Question: I am trying to mimic the following curl:
'''
curl -v -F file=@/Users/myuser/Downloads/shelly-homekit-Shelly25.zip http://10.0.1.7/update
'''
to use the curl command I downloaded the zip file and saved it to my computer.
My app should download the zip file, store it to the device and upload it to the server.
I tried both uploading it as a file and as Data with no success:
'''
let destination: DownloadRequest.Destination = { _, _ in
let documentsURL = FileManager.default.urls(for: .documentDirectory, in: .userDomainMask)[0]
let fileURL = documentsURL.appendingPathComponent("shelly-homekit-Shelly1PM.zip")
return (fileURL, [.removePreviousFile, .createIntermediateDirectories])
}
AF.download("https://rojer.me/files/shelly/shelly-homekit-Shelly1PM.zip", to: destination).response { response in
debugPrint(response)
if response.error == nil, let zipPath = response.fileURL?.path {
let url = URL(string: zipPath)!
let headers: HTTPHeaders = [
.contentType("multipart/form-data")
]
if let data = try? Data(contentsOf: url) {
AF.upload(data, to: "http://"+dev.ipAddress+"/update",headers: headers).responseDecodable(of: HTTPBinResponse.self) { response in
debugPrint(response)
}
}
}
}
'''
I get the following error:

Thank you for your help
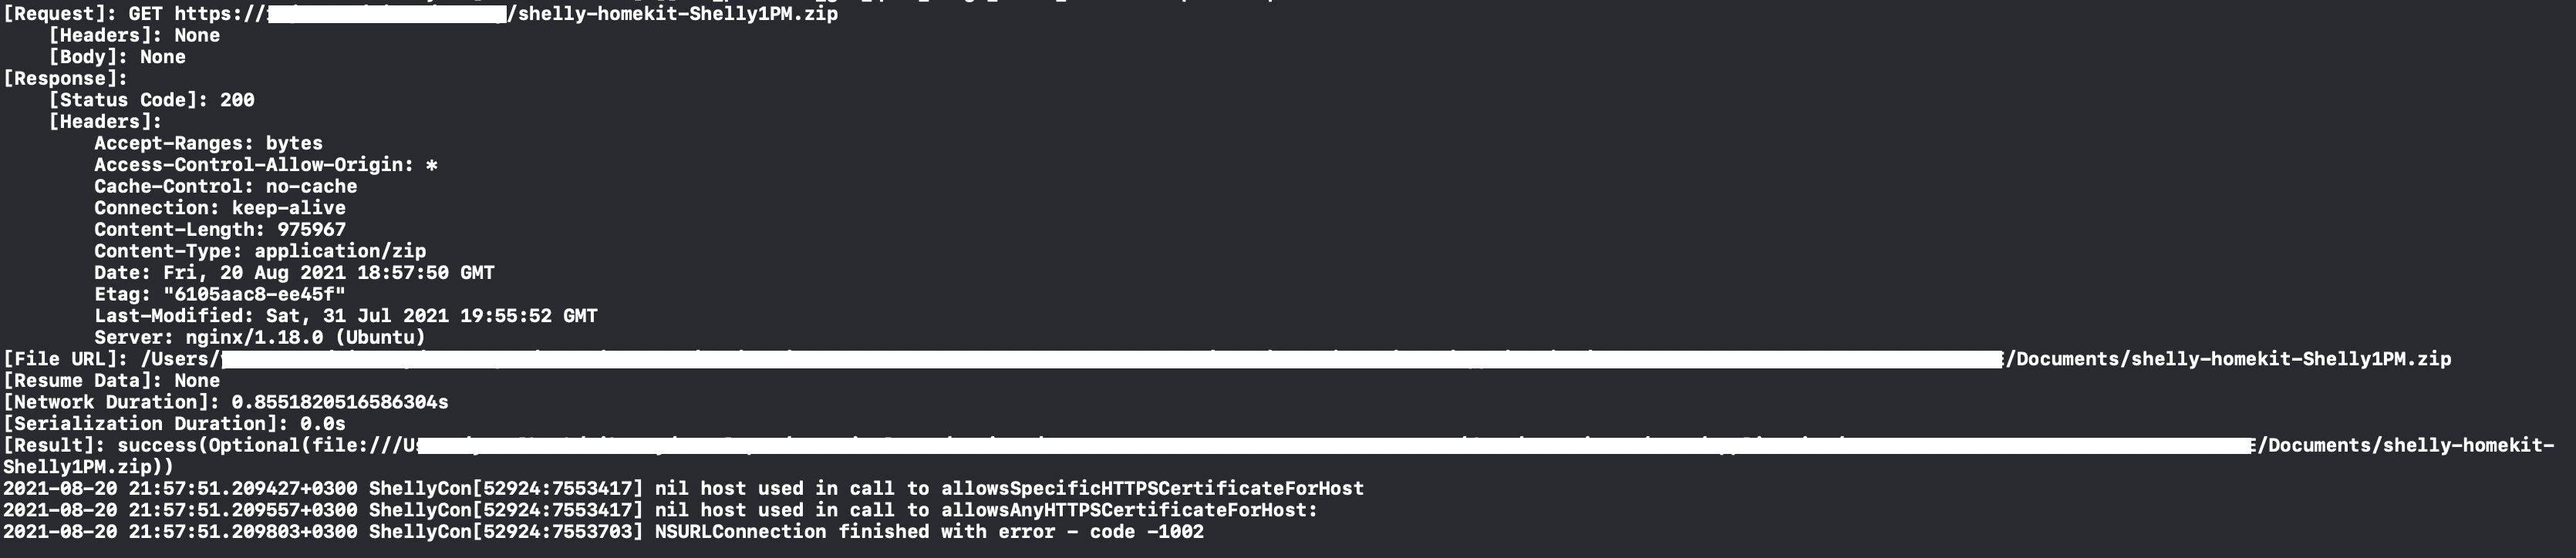
Answer: The following code works:
'''
let data = try? NSData(contentsOf: URL(string:str)!) as Data
AF.upload(multipartFormData: { multipartFormData in
multipartFormData.append(data!,withName: "file",fileName: file_name ,mimeType: "application/octet-stream")
}, to: "http://"+dev.ipAddress+"/update")
.response { response in
if response.response?.statusCode != 200 {
devicesUpdateError.append(dev.name)
}
}
'''